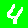
Digit: 4